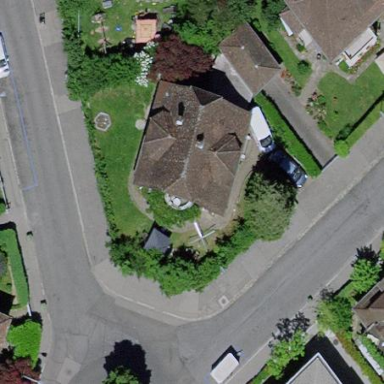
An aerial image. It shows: Half-hipped roof building.